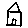
Label: house